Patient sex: M
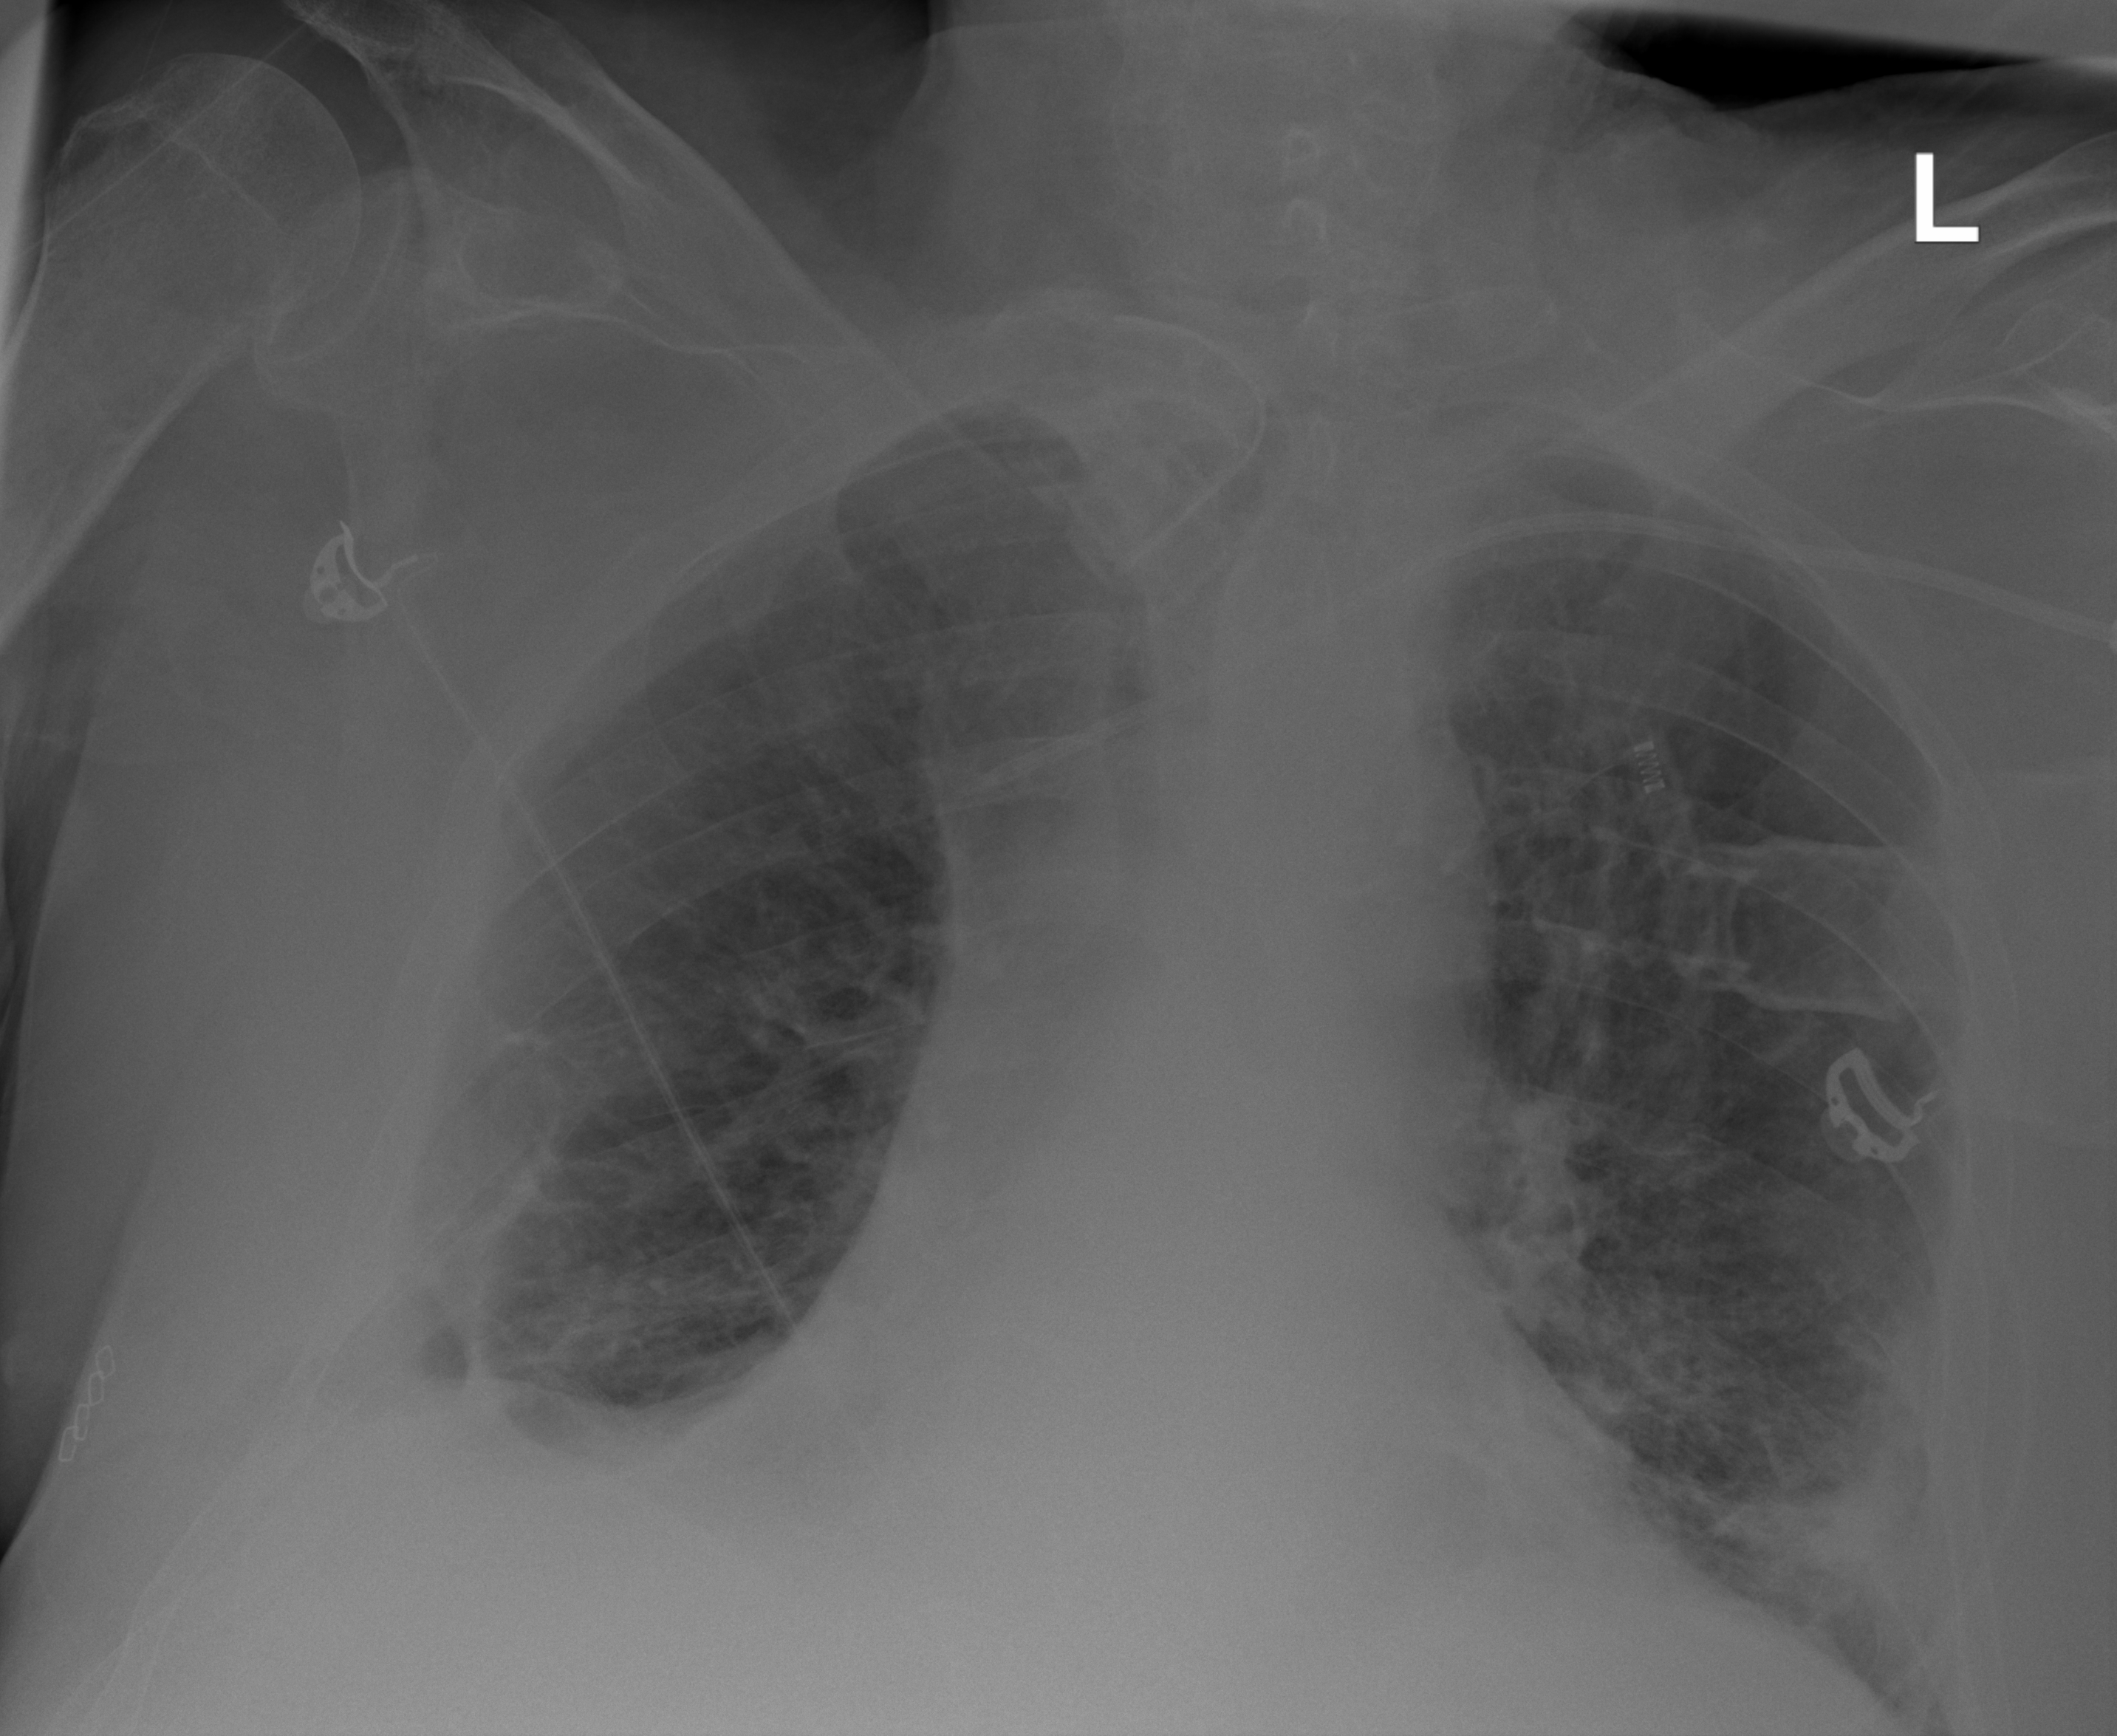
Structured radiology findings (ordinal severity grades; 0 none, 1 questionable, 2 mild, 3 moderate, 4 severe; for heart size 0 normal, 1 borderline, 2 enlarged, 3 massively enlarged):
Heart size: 2
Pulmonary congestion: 0
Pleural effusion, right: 2
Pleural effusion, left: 1
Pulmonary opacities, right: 1
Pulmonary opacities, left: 2
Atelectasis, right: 2
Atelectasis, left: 2